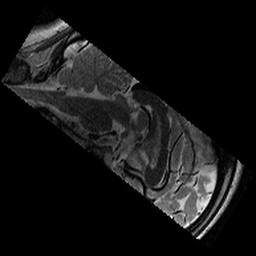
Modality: T2w
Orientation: sagittal
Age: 11
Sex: female
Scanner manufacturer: siemens
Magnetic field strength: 3 T
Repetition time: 9.23 s
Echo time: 0.067 s